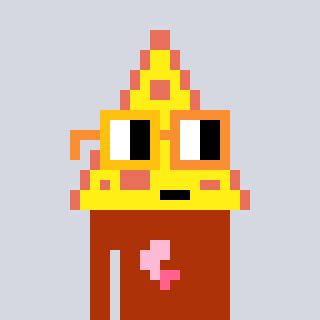
a pixel art character with square yellow and orange glasses, a pizza-shaped head and a hotbrown-colored body on a cool background